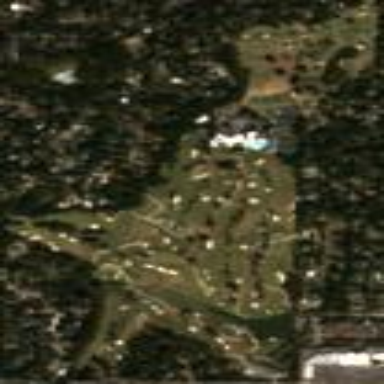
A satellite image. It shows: Golf course surrounded by greenery.